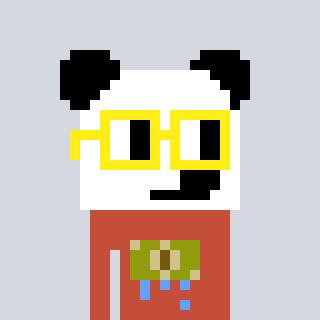
a pixel art character with square yellow glasses, a panda-shaped head and a rust-colored body on a cool background